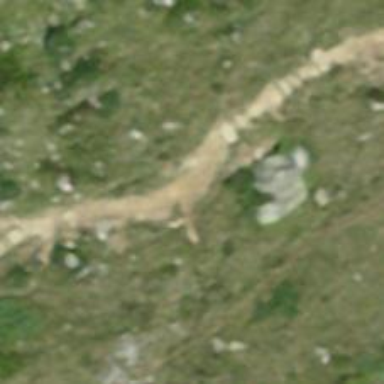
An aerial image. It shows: Rock steps on the road.